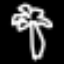
Label: palm tree